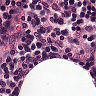
Metastatic tissue present: no